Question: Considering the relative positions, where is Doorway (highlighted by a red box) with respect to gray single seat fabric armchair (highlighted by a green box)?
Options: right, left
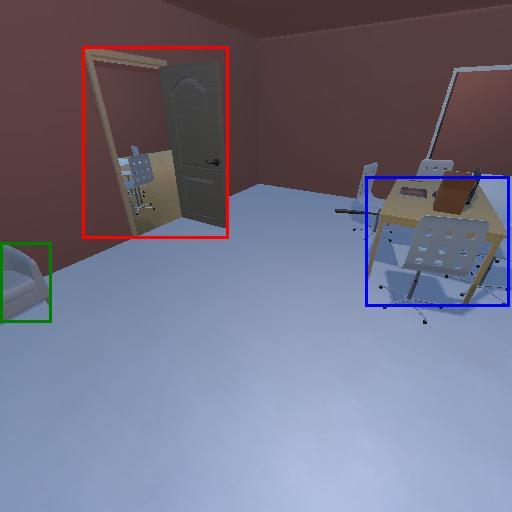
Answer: right